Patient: sex F, age 68
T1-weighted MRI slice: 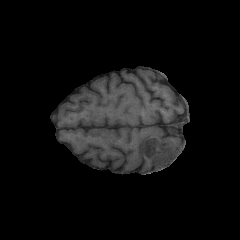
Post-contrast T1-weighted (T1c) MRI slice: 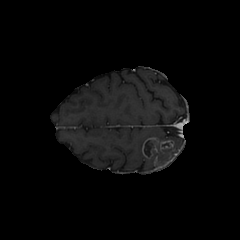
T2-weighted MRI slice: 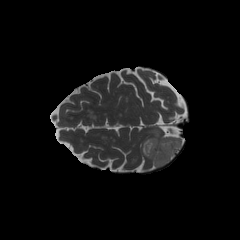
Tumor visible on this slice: yes
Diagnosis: Glioblastoma, IDH-wildtype
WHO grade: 4